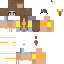
A female human skin with medium skin, wearing brown long hair dressed in a yellow tshirt and brown shorts, featuring a closed mouth.